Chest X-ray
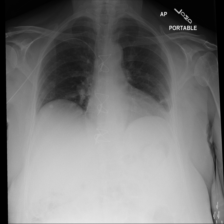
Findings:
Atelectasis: positive
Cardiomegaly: negative
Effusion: negative
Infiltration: negative
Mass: negative
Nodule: negative
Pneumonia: negative
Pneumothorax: negative
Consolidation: negative
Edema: negative
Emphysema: negative
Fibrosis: negative
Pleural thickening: negative
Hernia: negative